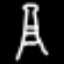
Label: The Eiffel Tower